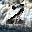
Label: 2